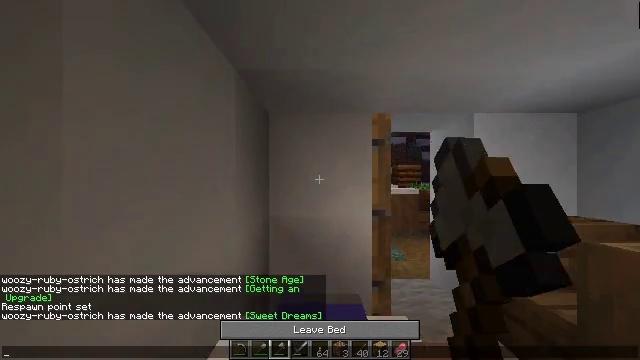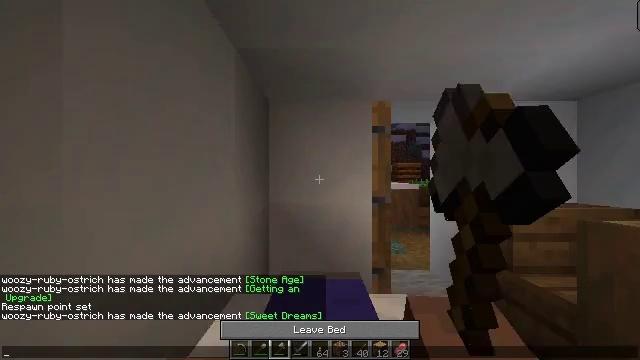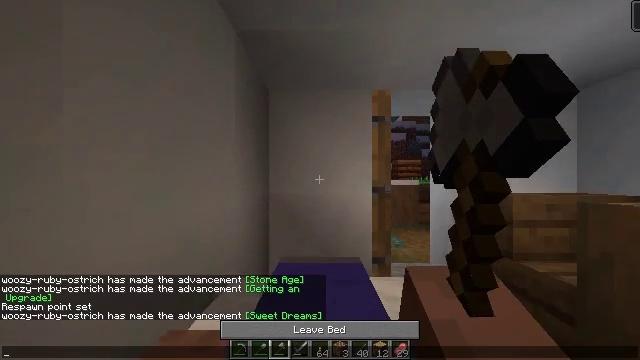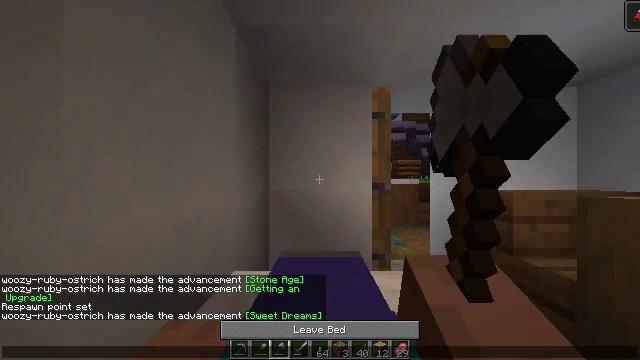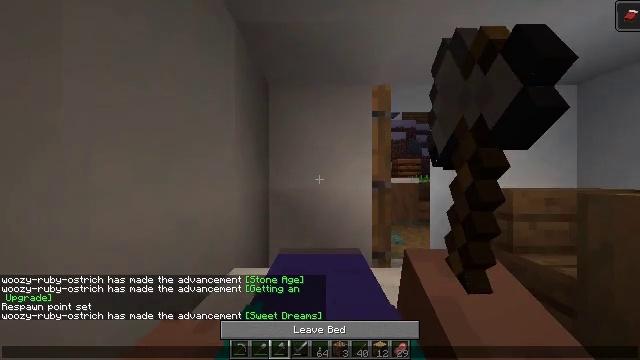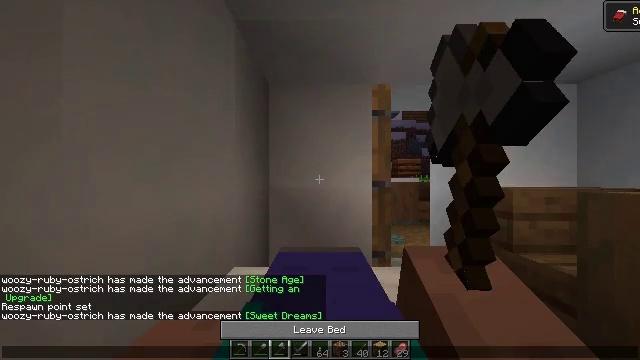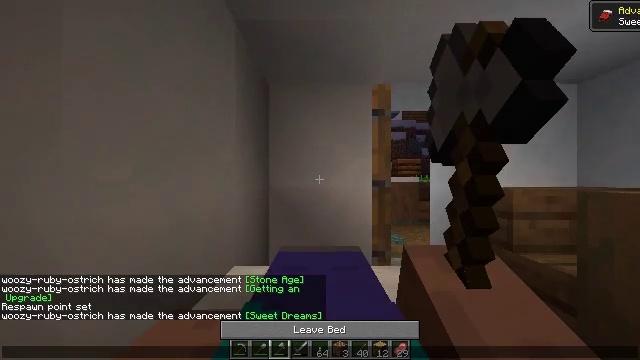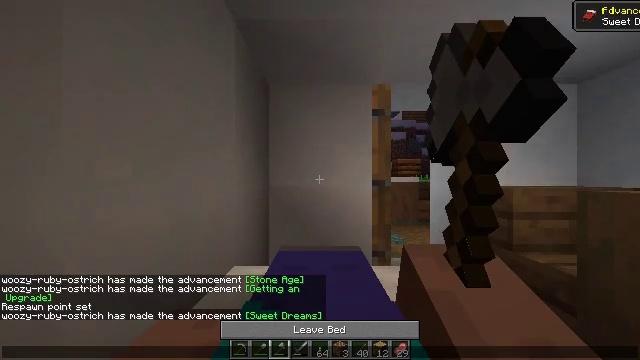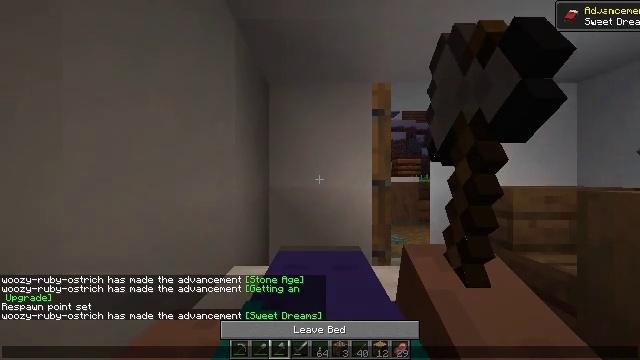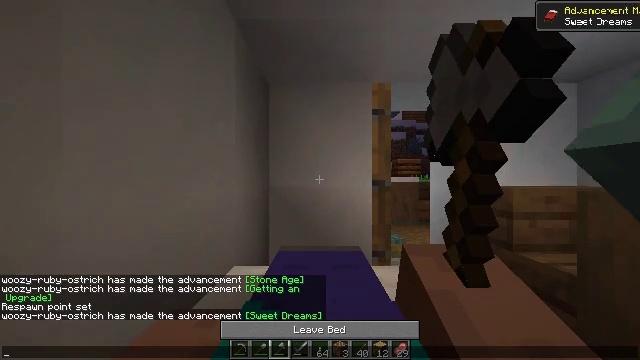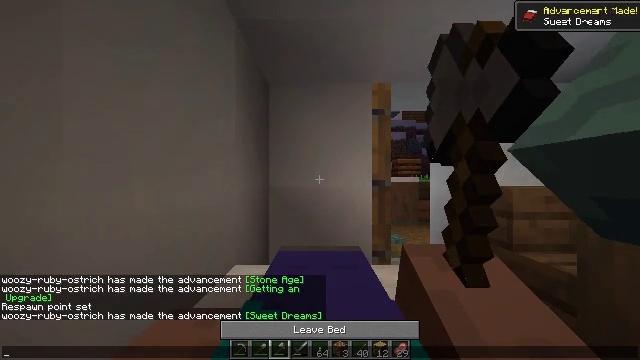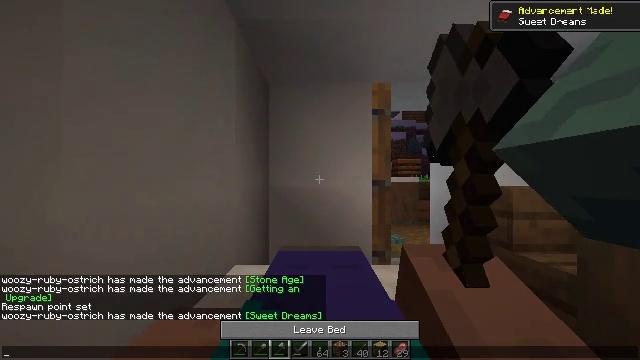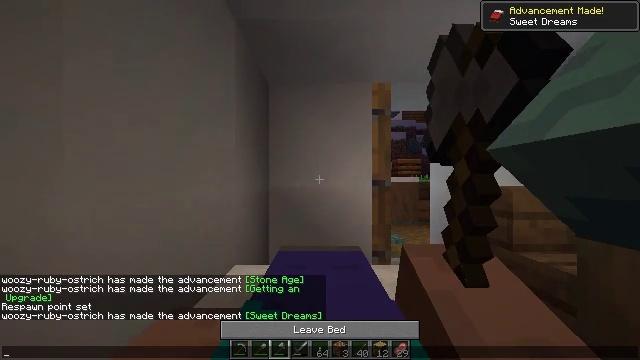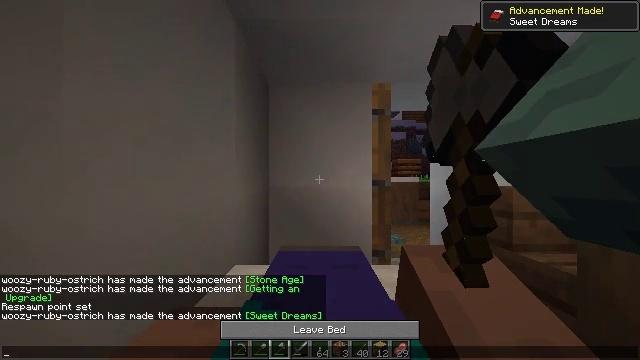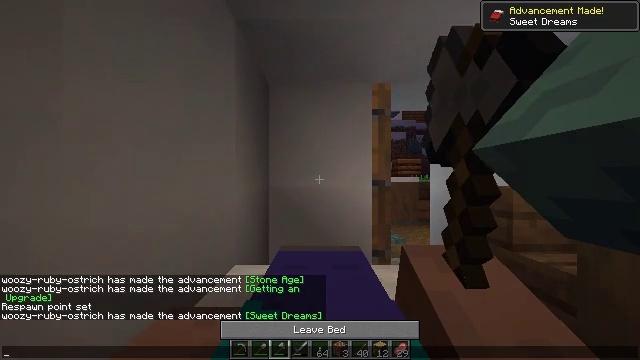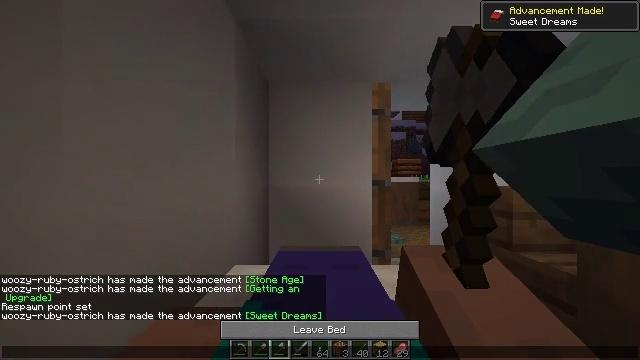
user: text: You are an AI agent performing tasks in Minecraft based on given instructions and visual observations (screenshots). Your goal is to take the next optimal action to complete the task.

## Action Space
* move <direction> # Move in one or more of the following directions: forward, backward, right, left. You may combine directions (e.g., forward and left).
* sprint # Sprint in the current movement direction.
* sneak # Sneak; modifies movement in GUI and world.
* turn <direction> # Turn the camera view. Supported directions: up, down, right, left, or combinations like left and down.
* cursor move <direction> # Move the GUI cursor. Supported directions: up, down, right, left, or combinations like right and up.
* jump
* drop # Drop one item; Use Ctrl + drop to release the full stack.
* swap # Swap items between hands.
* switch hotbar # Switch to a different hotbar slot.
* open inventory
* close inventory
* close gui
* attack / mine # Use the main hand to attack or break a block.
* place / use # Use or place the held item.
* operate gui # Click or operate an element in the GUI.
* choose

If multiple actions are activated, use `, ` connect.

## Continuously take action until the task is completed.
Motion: motion action
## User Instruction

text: Gather potatoes by left-clicking.
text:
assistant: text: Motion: no_op
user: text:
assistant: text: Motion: no_op
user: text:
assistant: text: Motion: no_op
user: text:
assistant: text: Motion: no_op
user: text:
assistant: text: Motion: no_op
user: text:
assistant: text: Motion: no_op
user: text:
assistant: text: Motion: no_op
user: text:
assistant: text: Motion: no_op
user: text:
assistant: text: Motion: no_op
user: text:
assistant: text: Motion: no_op
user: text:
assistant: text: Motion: no_op
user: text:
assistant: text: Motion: no_op
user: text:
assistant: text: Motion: no_op
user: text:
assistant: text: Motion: no_op
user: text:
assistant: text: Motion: no_op
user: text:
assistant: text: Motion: no_op
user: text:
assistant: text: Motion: no_op
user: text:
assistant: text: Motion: no_op
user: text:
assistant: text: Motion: no_op
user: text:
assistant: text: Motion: no_op
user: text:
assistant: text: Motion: no_op
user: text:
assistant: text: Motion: no_op
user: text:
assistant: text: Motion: no_op
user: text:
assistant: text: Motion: no_op
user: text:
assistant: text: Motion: no_op
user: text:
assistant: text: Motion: no_op
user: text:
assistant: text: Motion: no_op
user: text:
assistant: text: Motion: no_op
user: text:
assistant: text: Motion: no_op
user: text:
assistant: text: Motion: no_op